Field crop: tomato
Growth stage: 1
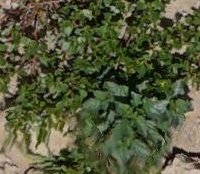
Species: tomato